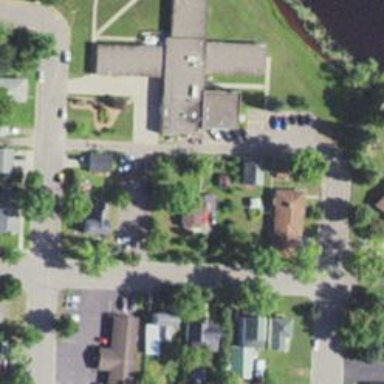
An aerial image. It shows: Building that serves as both hospital and nursing home.